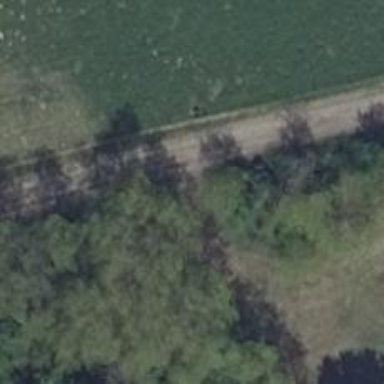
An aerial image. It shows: Sandy track road with grade3 tracktype.